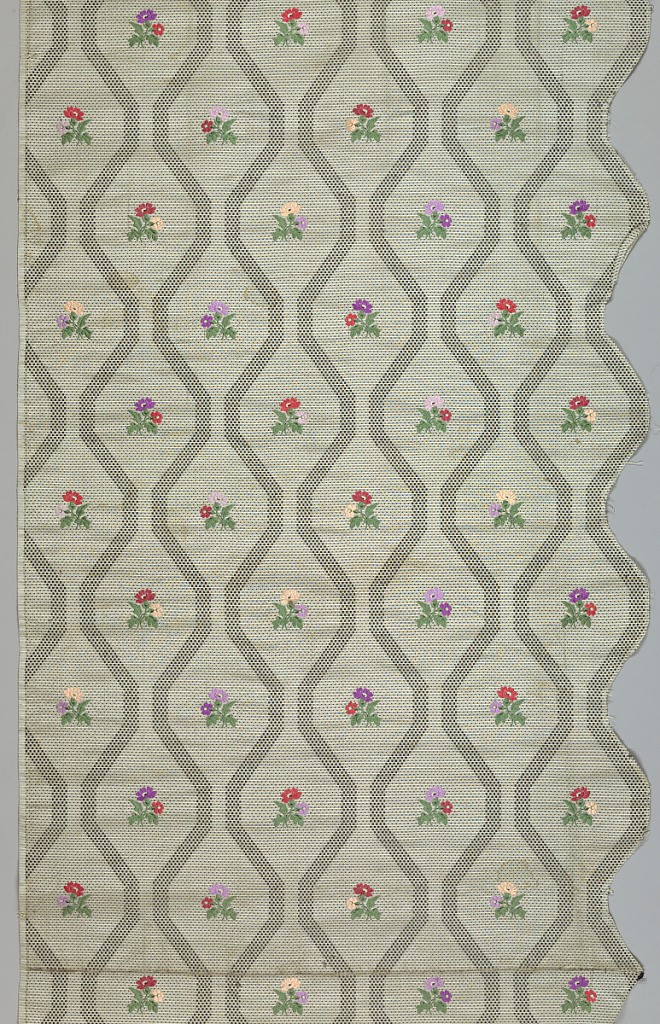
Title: Fragment
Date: ca. 1850
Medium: silk Technique: plain weave with continuous and discontinuous supplementary wefts
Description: Lengths of a fancy compound silk with areas of black, pale blue and pale orange forming a speckled ground. Darker speckled black bands form wavy vertical lines that form compartments containing a small floral spray brocaded in silks of green, purple, red and peach. Scalloped on one side.